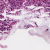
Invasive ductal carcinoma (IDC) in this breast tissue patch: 0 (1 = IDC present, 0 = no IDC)